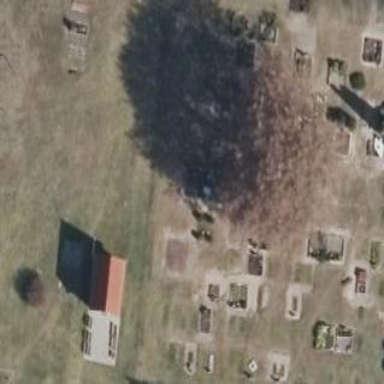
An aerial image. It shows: Graveyard.